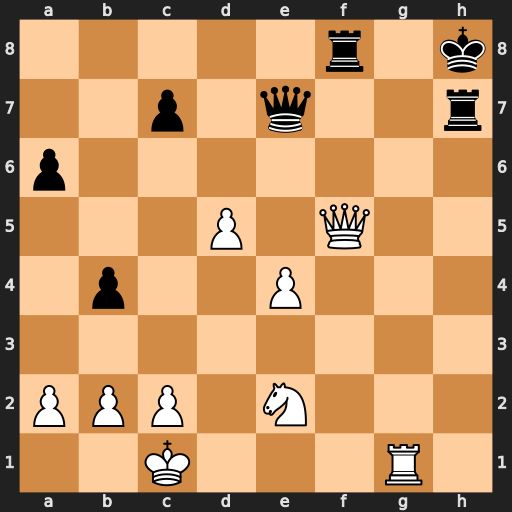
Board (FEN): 5r1k/2p1q2r/p7/3P1Q2/1p2P3/8/PPP1N3/2K3R1
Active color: w
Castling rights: -
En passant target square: -
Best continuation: Nf4 Rxf5 Ng6+ Kg7 Nxe7+ Rg5 Rxg5+